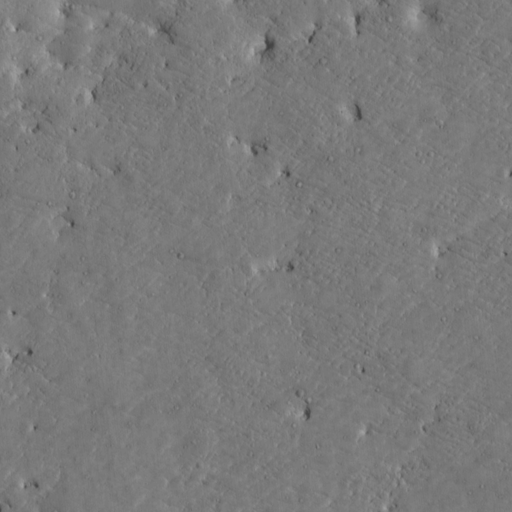
Classes present: Background